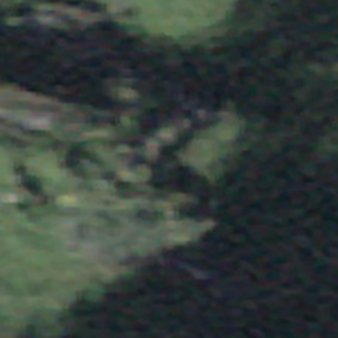
Label: other